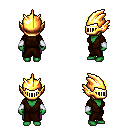
a pixel art fantasy rpg character, female body template, orc, green skin, brown robe, magenta pants, gold bedhead hairstyle, gold helm, white cloth bracers, four views (front, back, left, right), 2x2 character sprite sheet, small pixel art, hard edges, no anti-aliasing